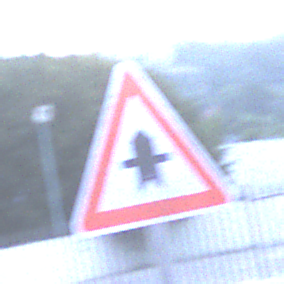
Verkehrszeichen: Vorfahrt
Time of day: SunriseSunset
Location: Outdoor (Suburban)
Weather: PartlyCloudy
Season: NotSpecified
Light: Natural